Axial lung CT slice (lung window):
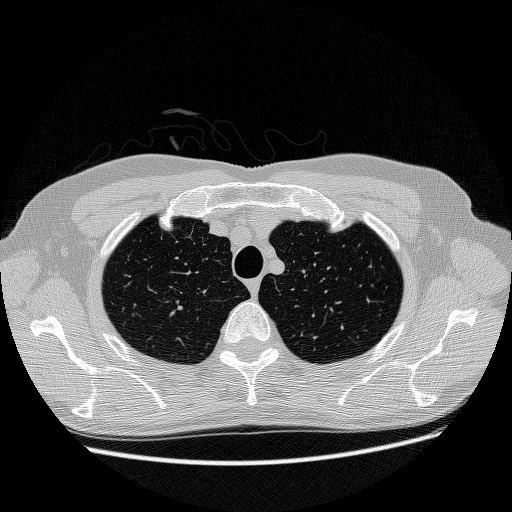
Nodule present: no